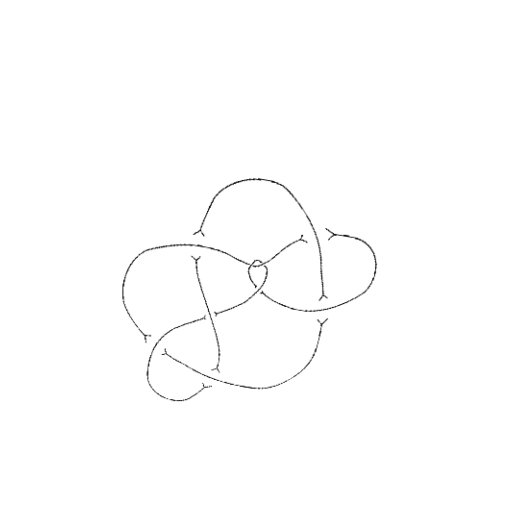
Crossing number: 9